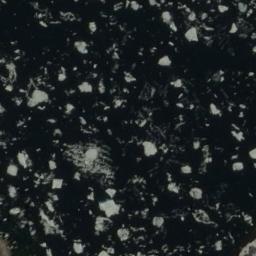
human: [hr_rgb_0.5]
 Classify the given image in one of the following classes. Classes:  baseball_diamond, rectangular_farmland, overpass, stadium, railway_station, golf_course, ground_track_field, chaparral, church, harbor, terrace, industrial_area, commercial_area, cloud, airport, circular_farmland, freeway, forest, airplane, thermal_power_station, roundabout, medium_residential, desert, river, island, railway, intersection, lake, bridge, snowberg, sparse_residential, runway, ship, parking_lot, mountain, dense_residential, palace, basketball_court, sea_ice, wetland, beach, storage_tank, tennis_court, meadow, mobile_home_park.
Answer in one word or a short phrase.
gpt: sea_ice